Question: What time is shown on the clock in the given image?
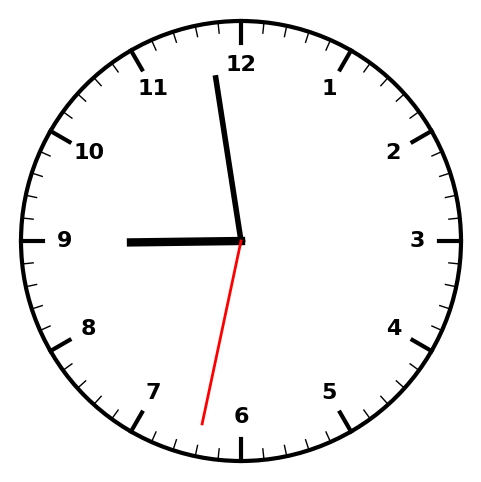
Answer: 08:58:32